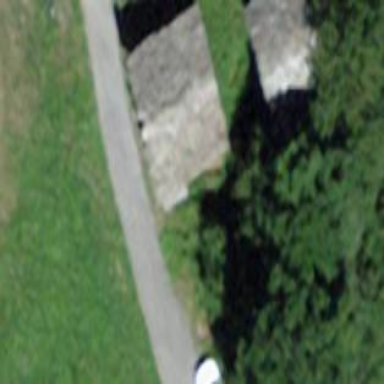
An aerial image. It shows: Rural barn.